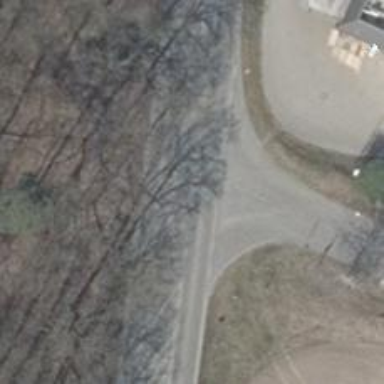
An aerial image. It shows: Tertiary road with asphalt surface and lane markings present.